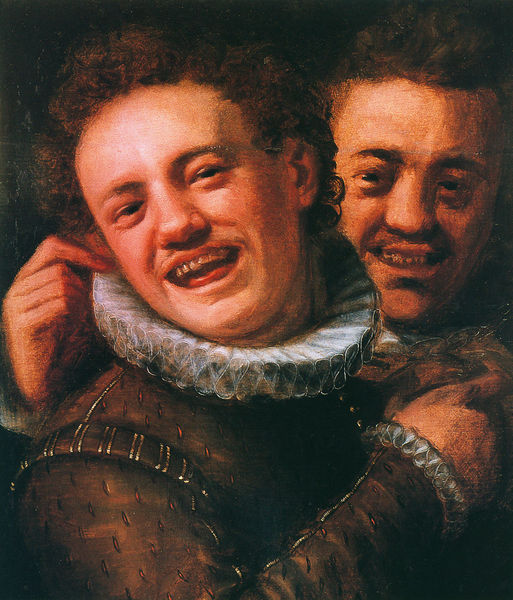
Titel: Zwei lachende junge Männer
Künstler: Hans von Aachen
Institution: Arcibiskupsky zámek a zahrady v Kromerízi, Kromeríz (Kremsier)
Schlagwörter: dunkel, gemälde, mann, weiß, frisur, männer, nase, ohr, schwarz, kragen, halskrause, hände, porträt, öl, gewand, haare, reich, locken, ohren, zwei, buben, jungen, spielen, junge, rüschen, lachen, krause, necken, zähne, kraus, zunge, wams, adelig, zupfen, berühren, brüder, nike, spass, streich, jugendlich, gelockt, ähnlichkeit, scherz, lausbuben, kalchen, lacher